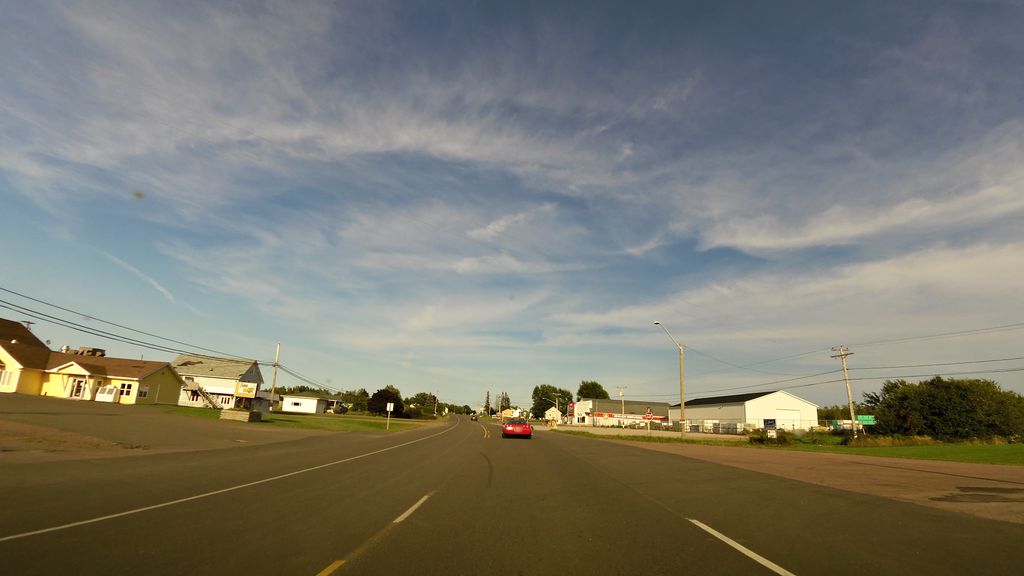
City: charlottetown